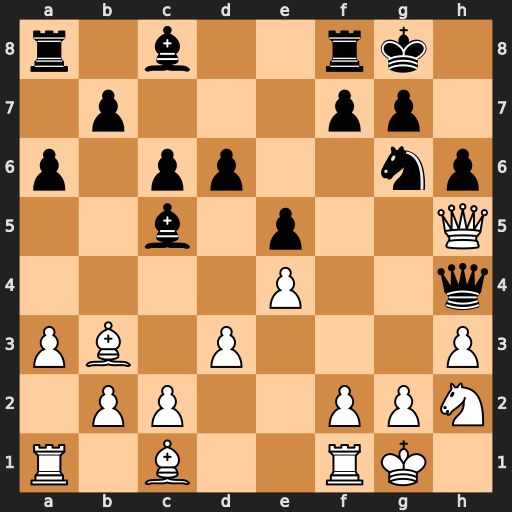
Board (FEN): r1b2rk1/1p3pp1/p1pp2np/2b1p2Q/4P2q/PB1P3P/1PP2PPN/R1B2RK1
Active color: w
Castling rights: -
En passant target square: -
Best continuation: Qxg6 d5 Nf3